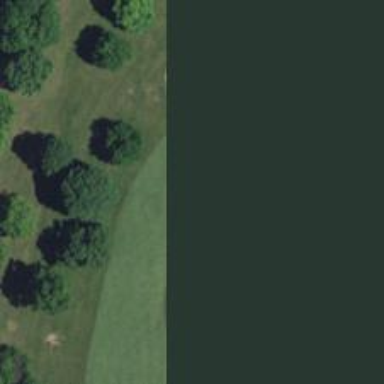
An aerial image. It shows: Golf hole.